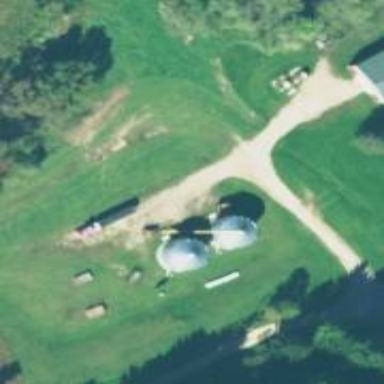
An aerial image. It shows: Silo.